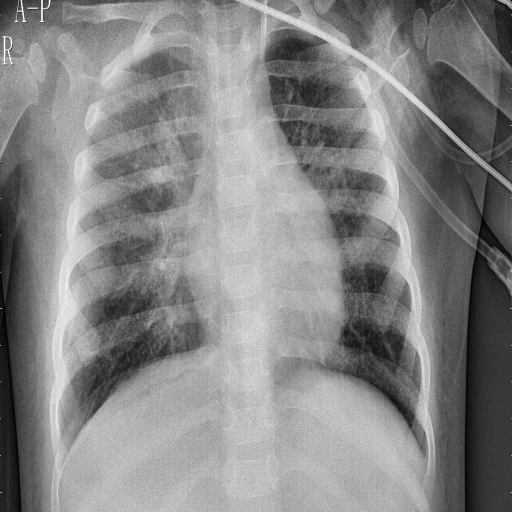
Finding: PNEUMONIA